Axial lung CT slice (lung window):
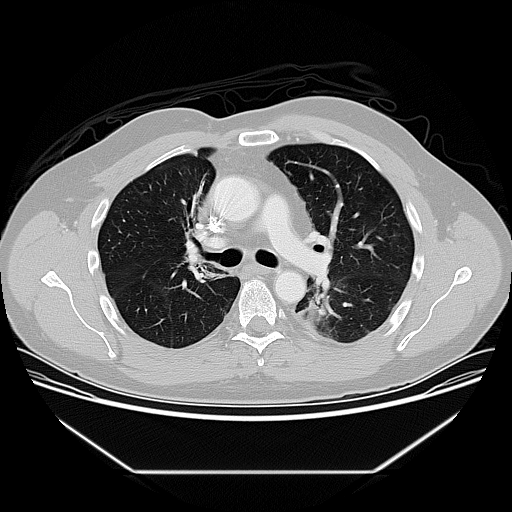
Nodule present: no